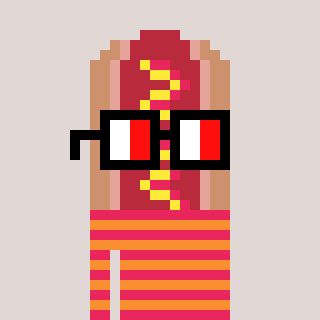
a pixel art character with square glasses with black frames and red eyes, a hotdog-shaped head and a orange-colored body on a warm background